Field crop: maize
Growth stage: 2
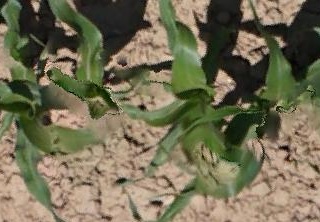
Species: maize